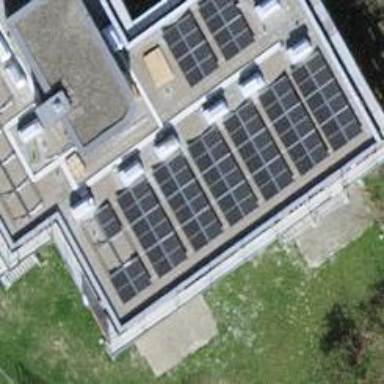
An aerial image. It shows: Solar photovoltaic panel generator.